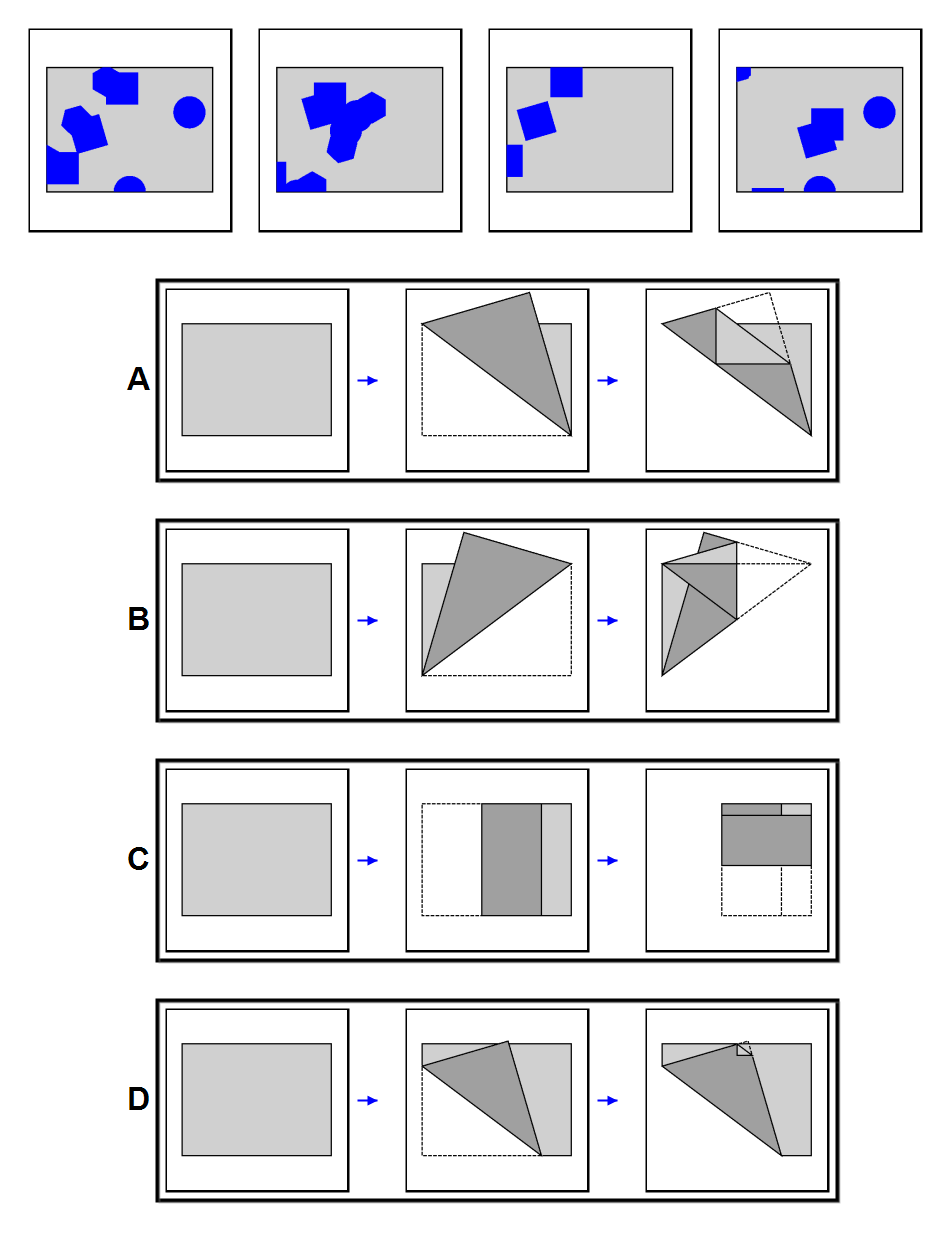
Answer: A